【题型】填空题　【知识点】平面几何　【难度】easy
如图, $l_1 // l_2 // l_3$, $AB = 2$, $AC = 5$, $DF = 7.5$, 则 $DE = $\_\_\_\_\_\_。

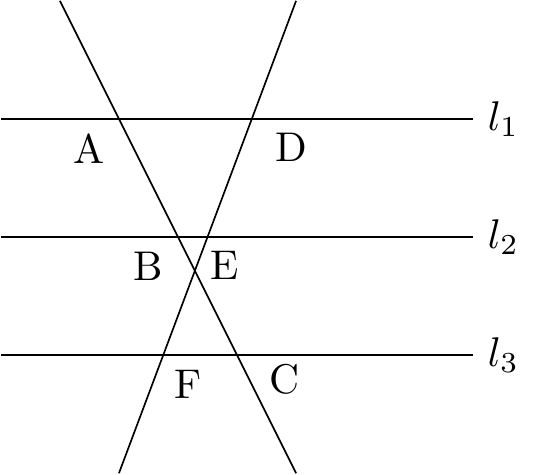
【解答】
解：$\because l_1 // l_2 // l_3$,

$\therefore \frac{AB}{AC} = \frac{DE}{DF}$,

$\therefore \frac{2}{5} = \frac{DE}{7.5}$,

解得：$DE = 3$,

故答案为：3。